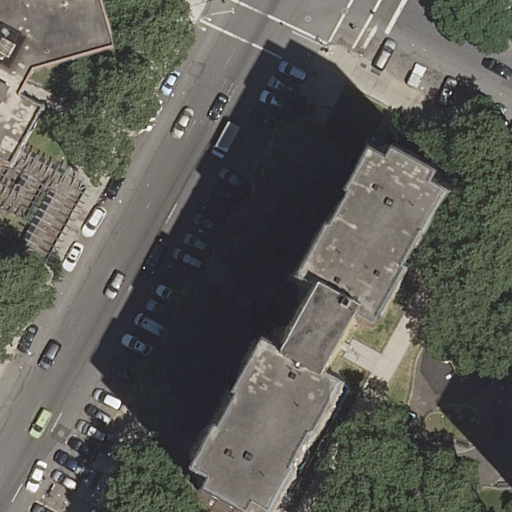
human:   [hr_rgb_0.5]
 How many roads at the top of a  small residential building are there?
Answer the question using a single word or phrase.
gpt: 0

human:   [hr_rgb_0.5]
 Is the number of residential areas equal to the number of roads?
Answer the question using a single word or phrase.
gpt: no

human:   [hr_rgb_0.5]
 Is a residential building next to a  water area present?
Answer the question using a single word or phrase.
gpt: no

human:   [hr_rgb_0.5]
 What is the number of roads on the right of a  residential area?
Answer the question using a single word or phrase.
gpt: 6

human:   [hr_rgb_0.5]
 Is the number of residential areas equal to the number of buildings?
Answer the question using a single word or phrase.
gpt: yes

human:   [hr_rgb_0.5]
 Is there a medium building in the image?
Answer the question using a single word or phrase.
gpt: yes

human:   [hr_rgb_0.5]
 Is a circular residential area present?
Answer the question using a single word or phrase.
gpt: no

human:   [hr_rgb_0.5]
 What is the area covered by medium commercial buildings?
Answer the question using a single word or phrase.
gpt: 0m2

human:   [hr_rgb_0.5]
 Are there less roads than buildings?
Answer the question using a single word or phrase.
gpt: no

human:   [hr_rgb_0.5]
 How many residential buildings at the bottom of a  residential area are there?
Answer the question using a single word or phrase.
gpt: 0

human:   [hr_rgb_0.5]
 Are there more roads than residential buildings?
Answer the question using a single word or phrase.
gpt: yes

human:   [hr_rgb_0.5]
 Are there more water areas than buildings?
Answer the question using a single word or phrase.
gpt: no

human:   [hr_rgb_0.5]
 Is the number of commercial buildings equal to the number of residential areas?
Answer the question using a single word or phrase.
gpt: no

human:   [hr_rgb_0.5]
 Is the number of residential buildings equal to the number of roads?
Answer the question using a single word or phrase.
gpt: no

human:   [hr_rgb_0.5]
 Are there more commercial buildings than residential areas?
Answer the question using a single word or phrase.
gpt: no

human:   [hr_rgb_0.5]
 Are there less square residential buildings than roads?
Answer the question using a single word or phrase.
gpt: yes

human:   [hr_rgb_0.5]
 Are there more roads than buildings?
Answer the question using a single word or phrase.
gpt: yes

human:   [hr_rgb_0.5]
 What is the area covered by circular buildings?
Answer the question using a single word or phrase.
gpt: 0m2

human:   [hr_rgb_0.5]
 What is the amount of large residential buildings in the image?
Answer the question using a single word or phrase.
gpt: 1

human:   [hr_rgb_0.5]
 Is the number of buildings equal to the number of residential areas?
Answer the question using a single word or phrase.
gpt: yes

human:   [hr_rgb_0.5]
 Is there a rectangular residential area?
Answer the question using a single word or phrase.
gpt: yes

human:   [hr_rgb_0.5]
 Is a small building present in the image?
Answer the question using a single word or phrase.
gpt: no

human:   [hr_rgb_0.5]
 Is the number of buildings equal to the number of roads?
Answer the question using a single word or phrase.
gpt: no

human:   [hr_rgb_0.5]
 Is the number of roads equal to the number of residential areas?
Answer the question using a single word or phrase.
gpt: no

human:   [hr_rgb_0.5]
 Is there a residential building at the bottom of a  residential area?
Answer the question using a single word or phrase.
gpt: no

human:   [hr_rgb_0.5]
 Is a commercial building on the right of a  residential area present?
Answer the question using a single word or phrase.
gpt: no

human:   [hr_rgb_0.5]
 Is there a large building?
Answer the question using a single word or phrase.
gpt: yes

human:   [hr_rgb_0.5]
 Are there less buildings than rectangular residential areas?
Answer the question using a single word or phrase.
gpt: no

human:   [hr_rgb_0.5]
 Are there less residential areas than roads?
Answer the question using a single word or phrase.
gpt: yes

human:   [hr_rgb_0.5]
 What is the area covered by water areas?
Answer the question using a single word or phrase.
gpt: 0m2

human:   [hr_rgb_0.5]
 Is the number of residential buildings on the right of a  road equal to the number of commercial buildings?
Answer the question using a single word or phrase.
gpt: no

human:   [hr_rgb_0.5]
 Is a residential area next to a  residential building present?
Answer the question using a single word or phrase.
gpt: yes

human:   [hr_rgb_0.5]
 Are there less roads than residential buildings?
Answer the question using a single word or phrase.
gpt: no

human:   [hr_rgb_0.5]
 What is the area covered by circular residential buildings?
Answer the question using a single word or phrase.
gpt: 0m2

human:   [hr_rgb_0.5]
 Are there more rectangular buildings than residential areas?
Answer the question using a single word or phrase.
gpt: no

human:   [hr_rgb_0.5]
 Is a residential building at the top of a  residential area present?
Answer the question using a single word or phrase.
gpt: yes